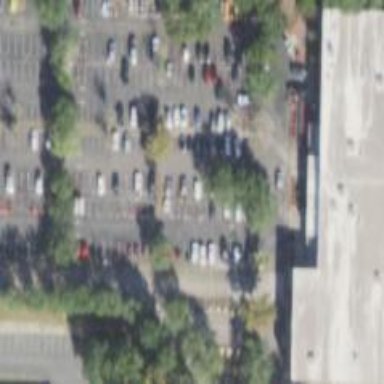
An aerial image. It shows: Parking space is available.